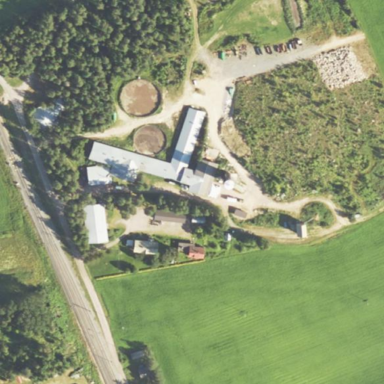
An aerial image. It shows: Farmyard area.